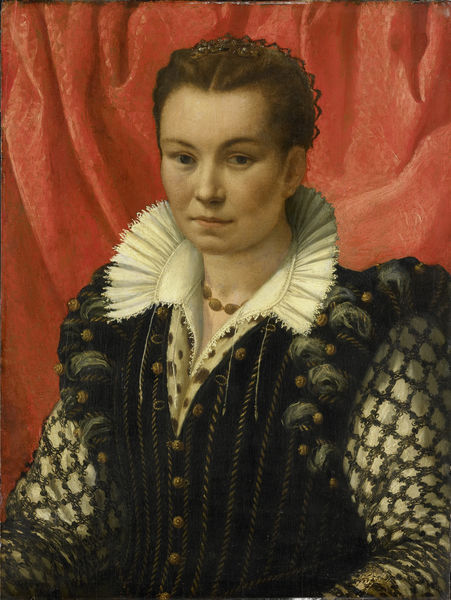
Titel: Portret van een vrouw
Standort: Amsterdam
Institution: Rijksmuseum
Schlagwörter: frau, schmuck, schwarz, rot, barock, gesicht, ärmel, porträt, vorhang, haare, adel, kette, gesich, europa